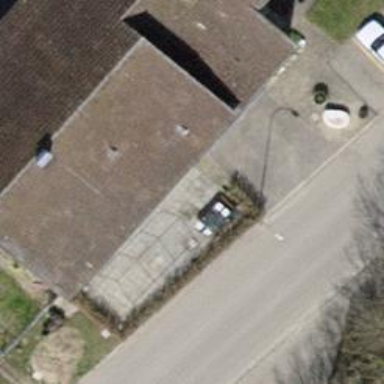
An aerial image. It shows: Building with surveillance zone.